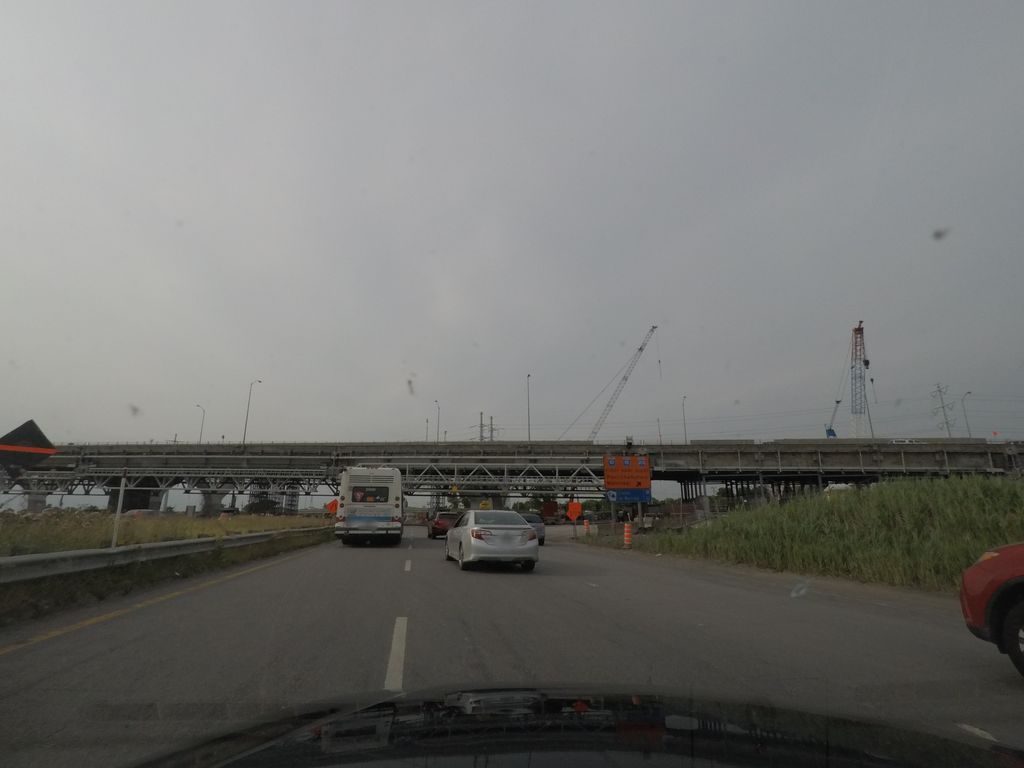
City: montreal